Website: macys
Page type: customer-info-address
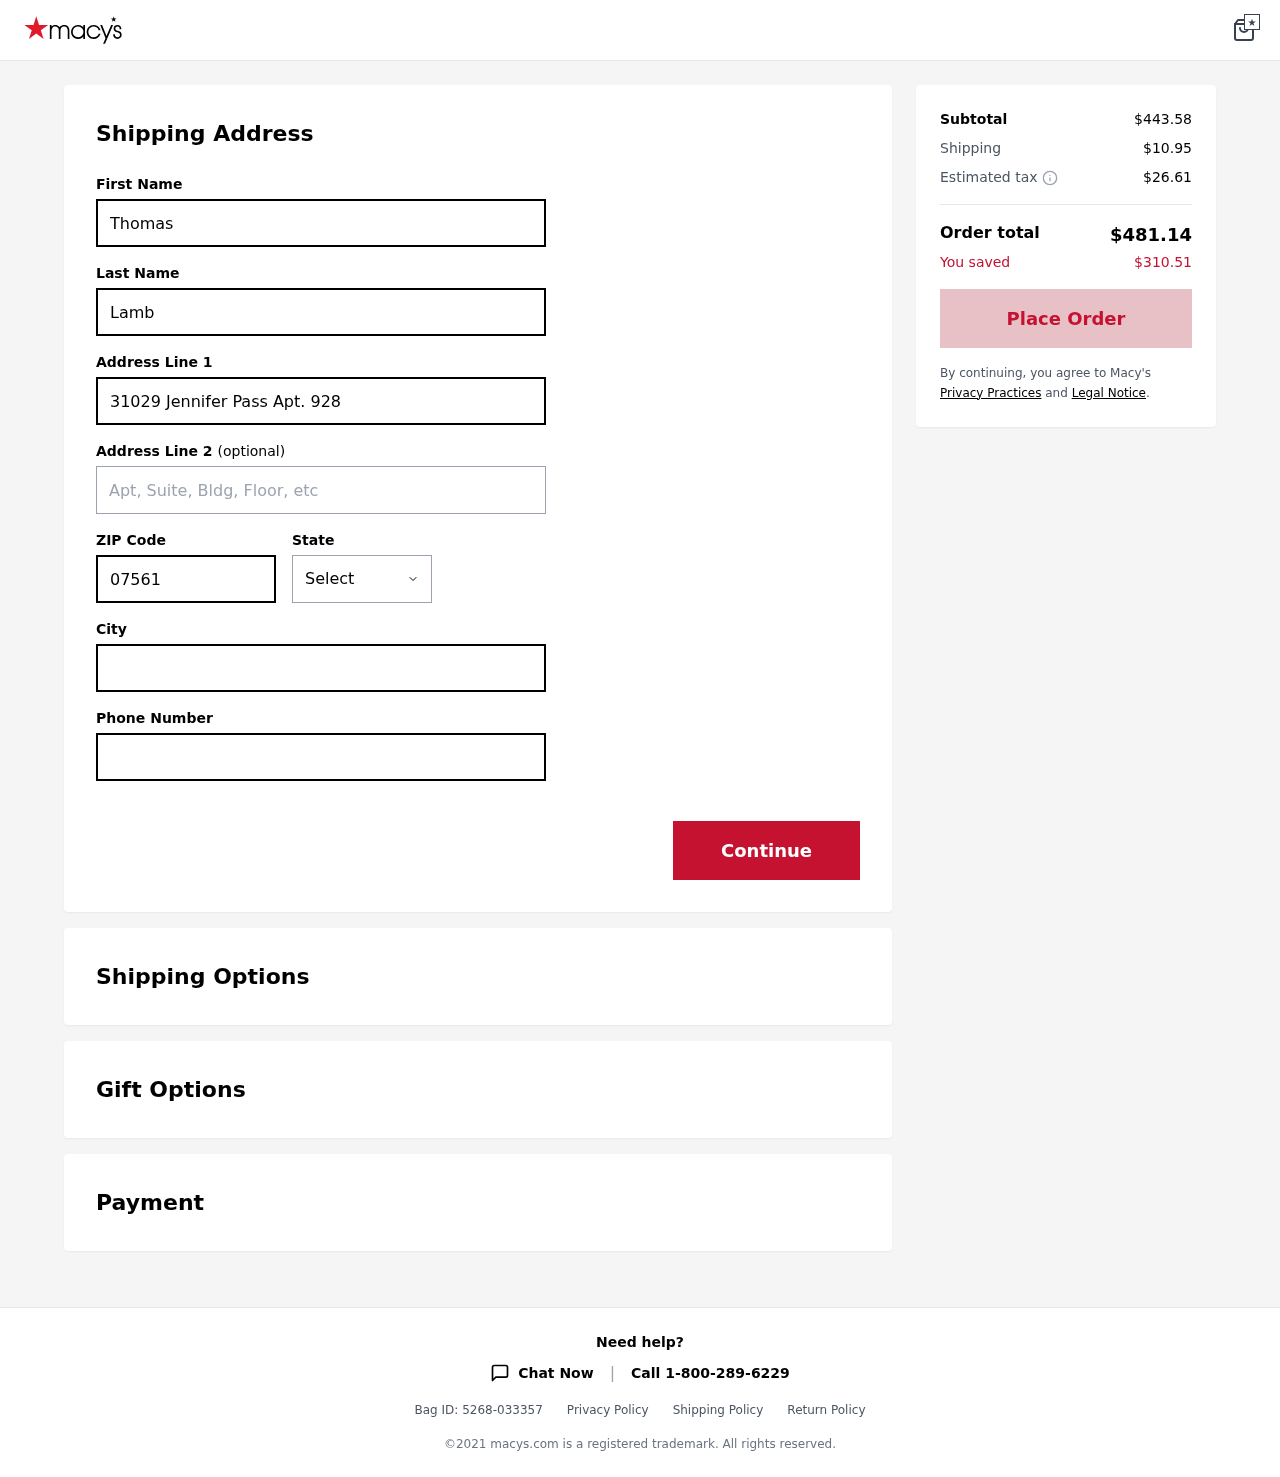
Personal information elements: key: PII_CITY
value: Phelpsmouth
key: PII_FIRSTNAME
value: Thomas
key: PII_LASTNAME
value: Lamb
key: PII_PHONE
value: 4353964979
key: PII_POSTCODE
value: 07561
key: PII_STATE
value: Tennessee
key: PII_STREET
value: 31029 Jennifer Pass Apt. 928
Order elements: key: ORDER_SUBTOTAL
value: $443.58
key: ORDER_SHIPPING_COST
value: $10.95
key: ORDER_TAX
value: $26.61
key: ORDER_TOTAL
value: $481.14
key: ORDER_SAVINGS
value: $310.51